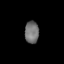
Tissue: lung
Cell type: Fibroblasts
Senescence score: 0.5559
Nuclear area (px): 301
Mean DAPI intensity: 114.498